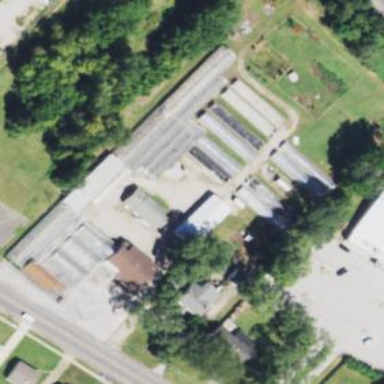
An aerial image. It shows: Greenhouse.